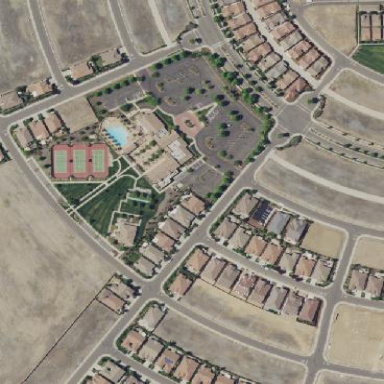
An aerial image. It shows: Gated residential area.